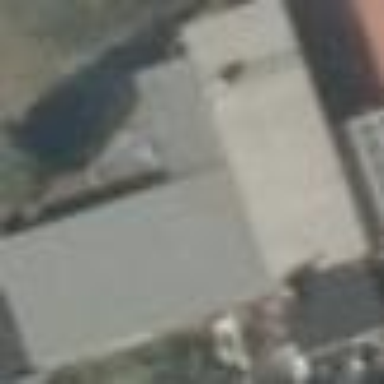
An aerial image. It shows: Group of garages.